Question: For my semantic zoom control, I'm trying to get the letters containing no children to appear but I'm having trouble achieving this as with the code I currently have, only the letters containing children are appearing. Struggling to figure out which section of code I need to modify or add in order to achieve want I want. Any ideas?
'''
using System;
using System.Collections.Generic;
using System.Linq;
using System.Text;
using System.Threading.Tasks;
namespace EELL
{
using System;
using Windows.UI.Xaml.Data;
using Windows.UI.Xaml.Media;
#if DISABLE_SAMPLE_DATA
internal class SampleDataSource { }
#else
public class Item : System.ComponentModel.INotifyPropertyChanged
{
public event System.ComponentModel.PropertyChangedEventHandler PropertyChanged;
protected virtual void OnPropertyChanged(string propertyName)
{
if (this.PropertyChanged != null)
{
this.PropertyChanged(this, new System.ComponentModel.PropertyChangedEventArgs(propertyName));
}
}
private string _Station = string.Empty;
public string Station
{
get
{
return this._Station;
}
set
{
if (this._Station != value)
{
this._Station = value;
this.OnPropertyChanged("Station");
}
}
}
private string _Zone = string.Empty;
public string Zone
{
get
{
return this._Zone;
}
set
{
if (this._Zone != value)
{
this._Zone = value;
this.OnPropertyChanged("Zone");
}
}
}
private string _Link = string.Empty;
public string Link
{
get
{
return this._Link;
}
set
{
if (this._Link != value)
{
this._Link = value;
this.OnPropertyChanged("Link");
}
}
}
}
public class GroupInfoList<T> : List<object>
{
public object Key { get; set; }
public new IEnumerator<object> GetEnumerator()
{
return (System.Collections.Generic.IEnumerator<object>)base.GetEnumerator();
}
}
public class StoreData
{
public StoreData()
{
Item item;
item = new Item();
item.Station = "Aldgate";
item.Link = "/Lines and Stations/Metropolitan/Aldgate_(Metropolitan).xaml";
Collection.Add(item);
item = new Item();
item.Station = "Moorgate";
item.Link = "/Lines and Stations/Metropolitan/MOG_(Metropolitan).xaml";
Collection.Add(item);
}
private ItemCollection _Collection = new ItemCollection();
public ItemCollection Collection
{
get
{
return this._Collection;
}
}
internal List<GroupInfoList<object>> GetGroupsByCategory()
{
List<GroupInfoList<object>> groups = new List<GroupInfoList<object>>();
var query = from item in Collection
orderby ((Item)item).Zone
group item by ((Item)item).Zone into g
select new { GroupName = g.Key, Items = g };
foreach (var g in query)
{
GroupInfoList<object> info = new GroupInfoList<object>();
info.Key = g.GroupName;
foreach (var item in g.Items)
{
info.Add(item);
}
groups.Add(info);
}
return groups;
}
internal List<GroupInfoList<object>> GetGroupsByLetter()
{
List<GroupInfoList<object>> groups = new List<GroupInfoList<object>>();
var query = from item in Collection
orderby ((Item)item).Station
group item by ((Item)item).Station[0] into g
select new { GroupName = g.Key, Items = g };
foreach (var g in query)
{
GroupInfoList<object> info = new GroupInfoList<object>();
info.Key = g.GroupName;
foreach (var item in g.Items)
{
info.Add(item);
}
groups.Add(info);
}
return groups;
}
}
public class ItemCollection : IEnumerable<Object>
{
private System.Collections.ObjectModel.ObservableCollection<Item> itemCollection = new System.Collections.ObjectModel.ObservableCollection<Item>();
public IEnumerator<Object> GetEnumerator()
{
return itemCollection.GetEnumerator();
}
System.Collections.IEnumerator System.Collections.IEnumerable.GetEnumerator()
{
return GetEnumerator();
}
public void Add(Item item)
{
itemCollection.Add(item);
}
}
#endif
}
'''

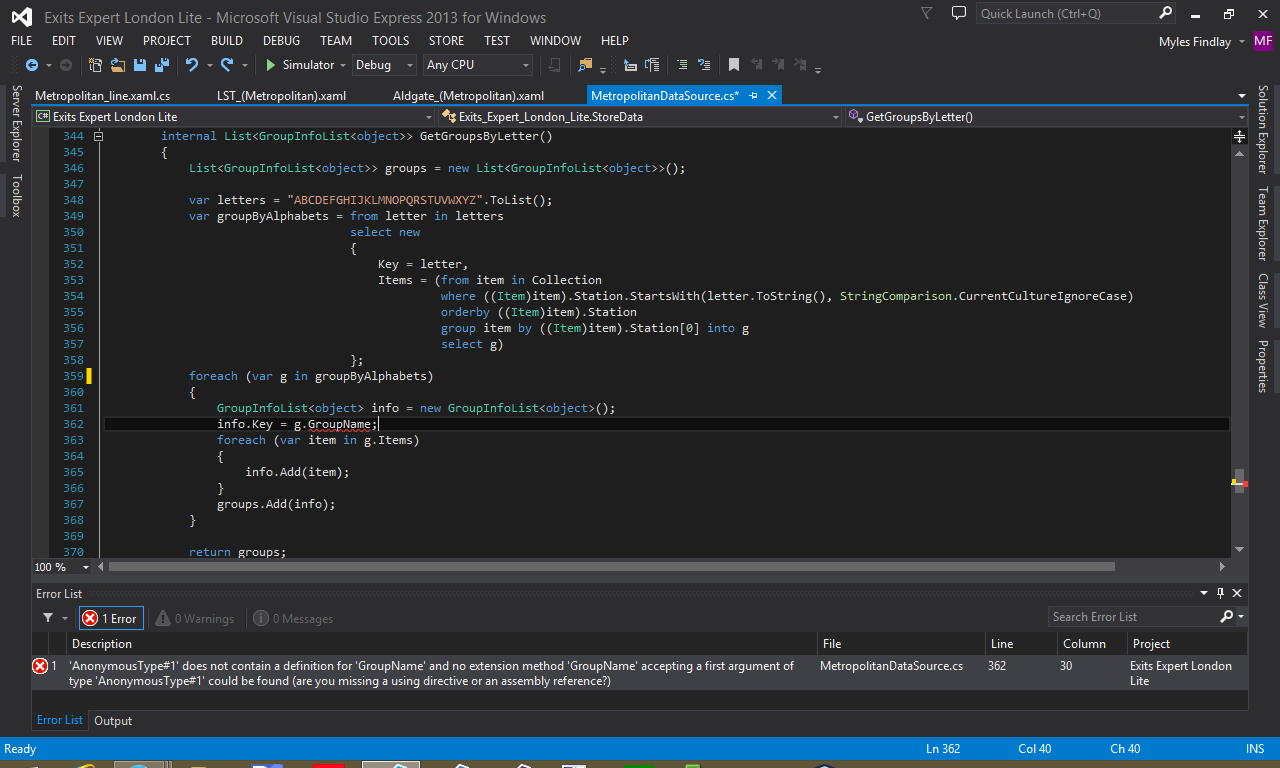
Answer: Updated Code:
'''
internal List<GroupInfoList<object>> GetGroupsByLetter()
{
var letters = "ABCDEFGHIJKLMNOPQRSTUVWXYZ".ToList();
var groupByAlphabets = from letter in letters
select new
{
Key = letter,
Items = (from item in Collection
where ((Item)item).Station.StartsWith(letter.ToString(), StringComparison.CurrentCultureIgnoreCase)
orderby ((Item)item).Station
group item by ((Item)item).Station[0] into g
select g)
};
List<GroupInfoList<object>> groups = new List<GroupInfoList<object>>();
foreach (var g in groupByAlphabets)
{
GroupInfoList<object> info = new GroupInfoList<object>();
info.Key = g.Key;
foreach (var item in g.Items)
{
info.Add(item);
}
groups.Add(info);
}
return groups;
}
'''
// The code above should give you the groups by Alphabets
'''
<Style x:Key="mainGridViewStyle" TargetType="GridView">
<Setter Property="GroupStyleSelector" Value="{StaticResource GridViewGroupStyleSelector}" />
<views:GridViewGroupStyleSelector x:Key="GridViewGroupStyleSelector" />
<GroupStyle x:Key="gridViewGroupStyle" HidesIfEmpty="True">
<GroupStyle.HeaderTemplate>
<DataTemplate>
<Grid x:Name="headerGrid">
<StackPanel Orientation="Horizontal" Margin="-7,0,0,-7">
<TextBlock Style="{StaticResource SubheaderTextBlockStyle}" Text="{Binding HeaderIdentifier}" />
</Button>
</StackPanel>
</Grid>
</DataTemplate>
</GroupStyle.HeaderTemplate>
</GroupStyle>
public class GridViewGroupStyleSelector : GroupStyleSelector
{
protected override GroupStyle SelectGroupStyleCore(object group, uint level)
{
return (GroupStyle)App.Current.Resources["gridViewGroupStyle"];
}
}
'''
So what we have here:
- - - - -